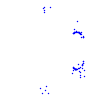
Particle: kaon